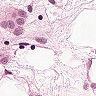
Metastatic tissue present: yes